Question: I have a form as exemplified by this fiddle, <URL>. Essentially, I have a form whose inputs are all center aligned which is exactly how I want them to appear, however I would very much like to have the labels for the inputs above the input but aligned with the left side of them. and to this point I have found I have had a great deal of trouble achieving this. I've tried looking at a few different questions here on S.O. to no avail, so hopefully someone can point me in the right direction on this. I've included my current HTML and CSS below for reference.
To sum up, I'm trying to maintain the form inputs being centered in the page, but I want their labels to be above the inputs and aligned with the left side of the inputs.
First, here's the form html:
'''
<div class="container">
<div class="base-template">
<h1>A form whose labels need some aligning</h1>
<p class="lead">Use the form below to submit some information.</p>
</div>
<div class="container">
<div class="table-responsive">
<div class="request-form-container">
<form action="" method="post" accept-charset="utf-8">
<label for="email" class="formLabel">E-Mail Address</label>
<br />
<input type="text" name="email" value="" id="email" size="30" />
<br />
<br />
<label for="firstName" class="formLabel">First Name</label>
<br />
<input type="text" name="firstName" value="" id="firstName" size="30" />
<br />
<br />
<label for="lastName" class="formLabel">Last Name</label>
<br />
<input type="text" name="lastName" value="" id="lastName" size="30" />
<br />
<br />
<button name="" type="submit" id="submitButton" class="btn btn-default btn-default">Submit&nbsp;<span class="glyphicon glyphicon-transfer"></span>
</button>
</form>
</div>
</div>
</div>
'''
Here is my CSS file, I am using bootstrap on this project, so what's here is just some specific modifications I've made for the sake of customization.
'''
body {
padding-top: 50px;
}
.base-template {
padding: 40px 15px;
text-align: center;
color: #060a84;
}
a {
color: #060a84;
}
.formLabel {
color: #060a84;
}
.request-form-container {
padding: 0.5em;
margin-left: auto;
margin-right: auto;
width: 100%;
text-align: center;
}
.successMessage {
text-align: center;
}
.submitFormContainer {
margin-top: 1.6em;
}
#navbar {
background-color: #525eab;
}
.navbar-inverse {
background-color: #525eab;
}
.nav-bar-fixed-top {
background-color: #525eab;
}
.navbar-inverse .navbar-brand {
color: white;
}
.error {
color: red;
font-weight: bold;
font-size: 1.1em;
}
'''
And finally, here is how I would like the form to appear. I created this image in photoshop as just a quick demonstration of what I'm trying to do.

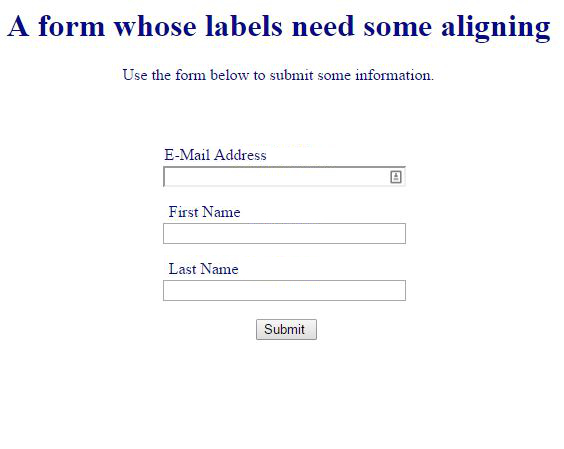
Answer: The easiest way to accomplish what you want is to wrap each label and input field in a div and have the 'text-align: center' take affect on that element. You will need to apply some style to the wrapper in order for it to behave like an inline element and have the centering work.
This approach also avoids having to specify width on any of the elements which should allow it be more flexible in case you want to display on different screen sizes.
'''
<div class='input-wrapper'>
<label for="email" class="formLabel">E-Mail Address</label>
<br />
<input type="text" name="email" value="" id="email" size="30" />
</div>
'''
Then the style:
'''
.input-wrapper {
display: inline-block;
text-align: left;
}
'''
Here is a fiddle showing it working:
<URL>